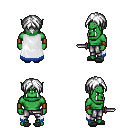
a pixel art fantasy rpg character, male body template, orc, green skin, white trimmed cape, metal pants, white parted hairstyle, leather bracers, gray slippers, dagger, four views (front, back, left, right), 2x2 character sprite sheet, small pixel art, hard edges, no anti-aliasing